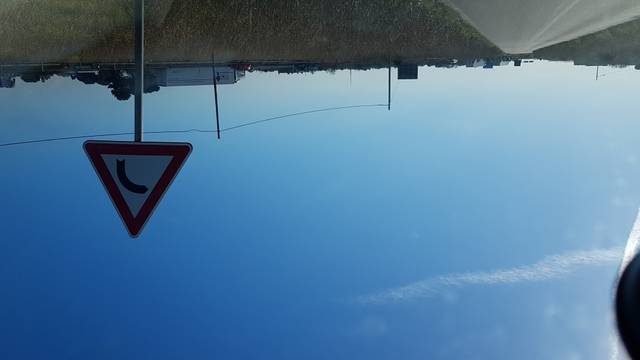
Region: Italy
Coordinates: 40.652, 17.908